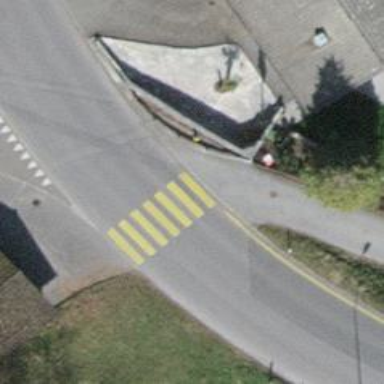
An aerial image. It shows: Marked zebra crossing on the road.